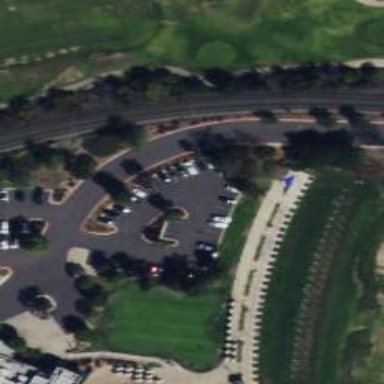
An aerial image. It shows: Path for golf carts.